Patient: sex M, age 60
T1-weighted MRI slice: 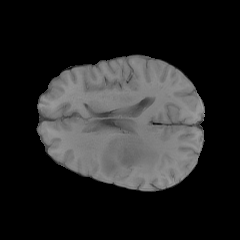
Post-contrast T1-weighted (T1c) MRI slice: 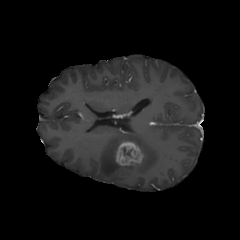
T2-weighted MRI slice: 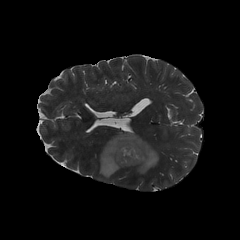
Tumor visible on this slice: yes
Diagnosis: Glioblastoma, IDH-wildtype
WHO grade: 4